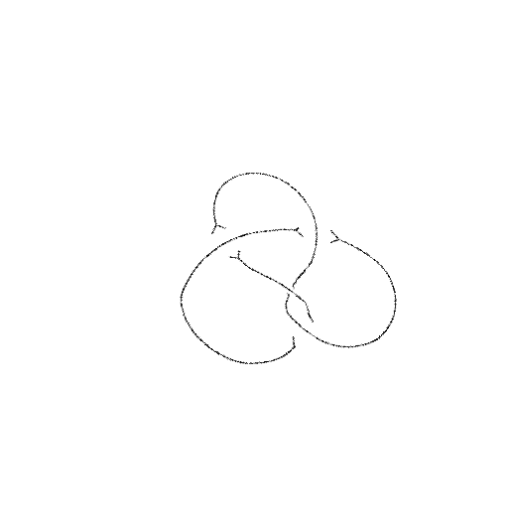
Crossing number: 4